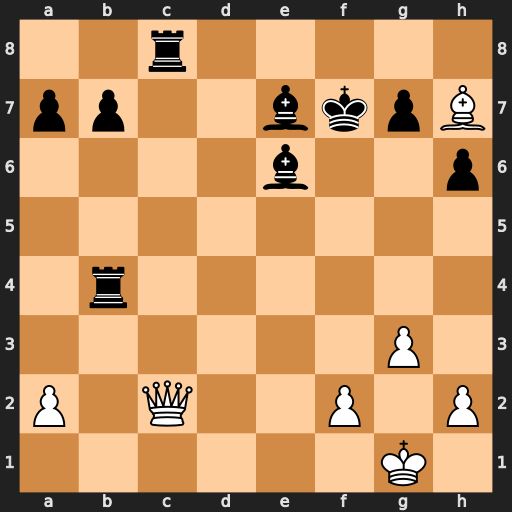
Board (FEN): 2r5/pp2bkpB/4b2p/8/1r6/6P1/P1Q2P1P/6K1
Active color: w
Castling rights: -
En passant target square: -
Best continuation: Qg6+ Kf8 Qxe6 Rc1+ Kg2